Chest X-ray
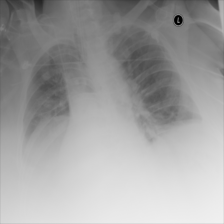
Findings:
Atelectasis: positive
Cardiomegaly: negative
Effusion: negative
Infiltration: negative
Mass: negative
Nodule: negative
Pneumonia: negative
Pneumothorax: negative
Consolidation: negative
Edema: negative
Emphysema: negative
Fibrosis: negative
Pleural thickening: negative
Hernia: negative